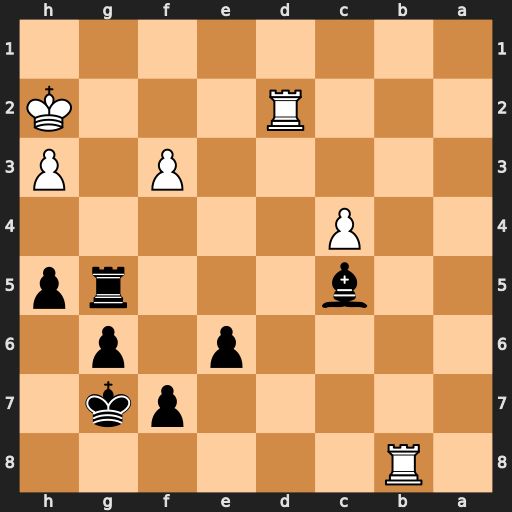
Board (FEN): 1R6/5pk1/4p1p1/2b3rp/2P5/5P1P/3R3K/8
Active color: b
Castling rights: -
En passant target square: -
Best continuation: Be3 Rdb2 Bf4+ Kh1 Bxb8